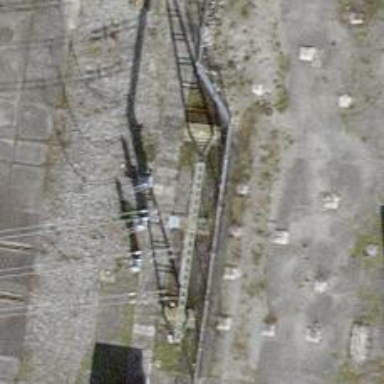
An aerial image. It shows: Insulator used in power equipment.